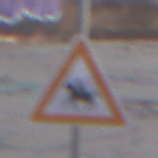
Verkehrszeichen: ReiterRechts
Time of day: SunriseSunset
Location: Outdoor (Suburban)
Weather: PartlyCloudy
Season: NotSpecified
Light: Natural